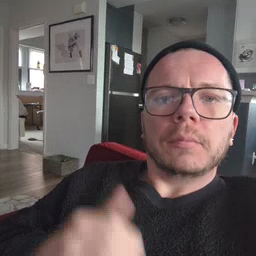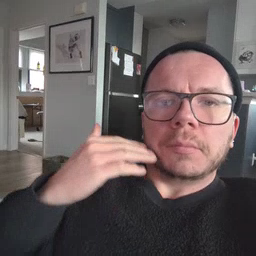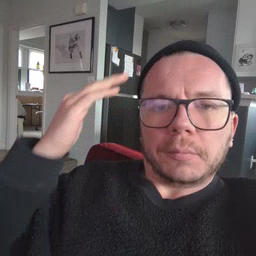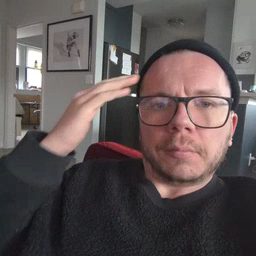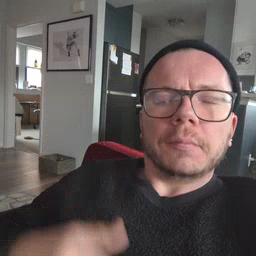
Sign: head